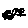
Label: car